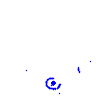
Particle: electron